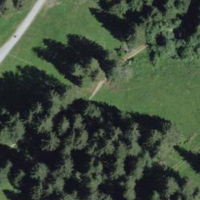
EUNIS habitat code: 43
Species observed at this site:
Picea abies